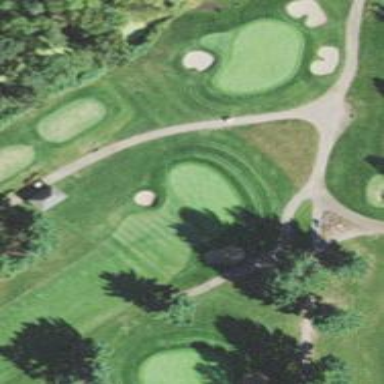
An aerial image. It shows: Golf hole.